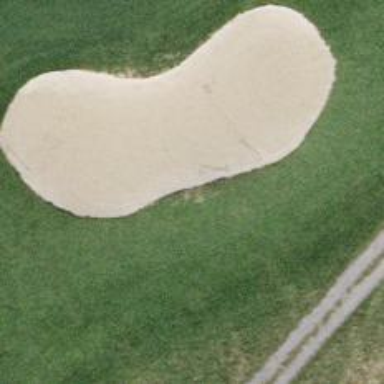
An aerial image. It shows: Sandy area is golf bunker.